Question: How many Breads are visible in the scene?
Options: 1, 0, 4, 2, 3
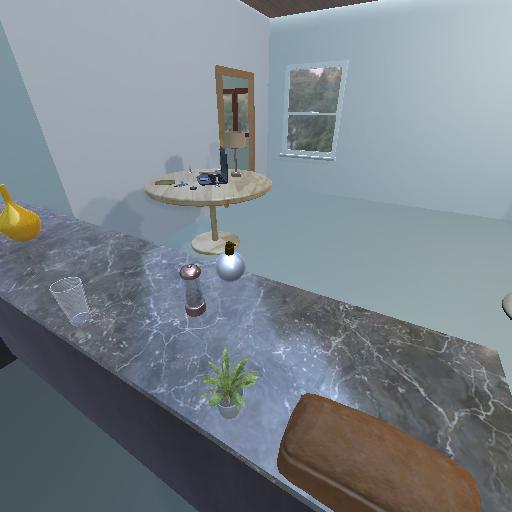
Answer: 1